Field crop: maize
Growth stage: 2
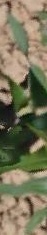
Species: maize